Question: I'm looking to get my sparkline to change colour based on values to reflect a product expiring and to also show when a product has been delivered:
Issue Date(C10), Expiration Date(D10), Sparkline(J10), certificate status(K10):

Ideally I would like the cell to be green, and as the date moves closer to expiration I would like the cell to fill as red - Once the certificate status has been changed to "Delivered" The sparkline would change to grey. I'm a newbie to this apart from a basic sparkline, anything else produces an Error or parse error
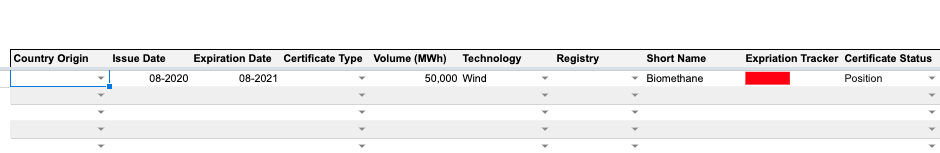
Answer: Sounds like what you want is to change 'color1' dynamically. You can do this by interpolating a value and concatenating to a string. Assuming input row 10, like in your question:
'''
=SPARKLINE(NOW()-C10,
{
"charttype","bar";
"max",D10-C10;
"color1",IF(
K10="Delivered",
"gray",
"rgb("&INT(255*(NOW()-C10)/(D10-C10))&","&INT(255*(D10-NOW())/(D10-C10))&",0)"
)
})
'''
- 'Now()-C10'- 'IF''K10="Delivered"'-
If you want a full gray bar upon delivery, you can set the 'max' property to '(K10<>"Delivered")*(D10-C10)'.